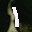
Label: 1